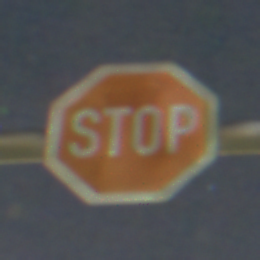
Verkehrszeichen: Stop
Umgebung: Outdoor, Urban
Tageszeit: Night
Wetter: PartlyCloudy
Licht: Artificial
Jahreszeit: NotSpecified
Kontrast: HighContrast